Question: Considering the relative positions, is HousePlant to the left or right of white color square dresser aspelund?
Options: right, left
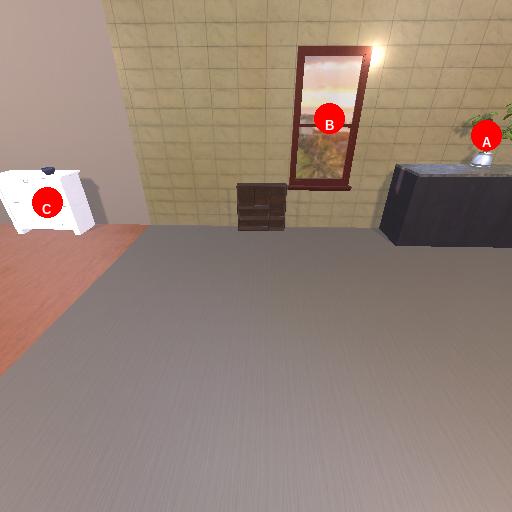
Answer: right